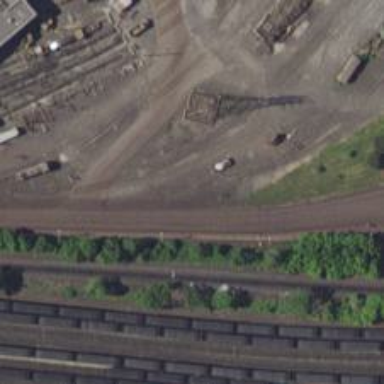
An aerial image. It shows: Railway spur service.